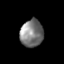
Tissue: skin
Cell type: Epithelial cells
Senescence score: 0.2335
Nuclear area (px): 614
Mean DAPI intensity: 124.249